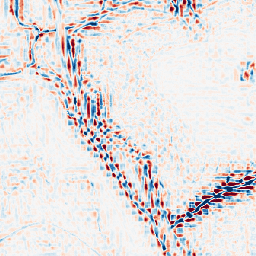
Category: wavelet
Decomposition family: wavelet_reverse_biorthogonal
Decomposition parameters: wavelet: rbio3.5
level: 3
Upsampling method: sinc_hamming
Upsampling parameters: scale: 2
kernel_size: 8
Upsampling scale: 2